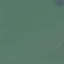
Land use / land cover: SeaLake